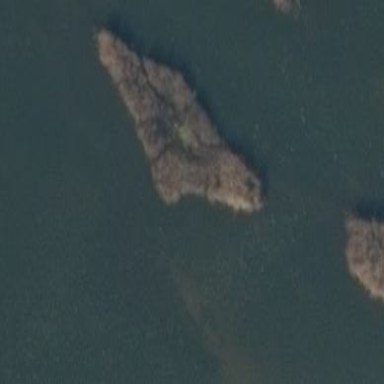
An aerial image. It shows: Islet in wetland area dominated by reedbeds.